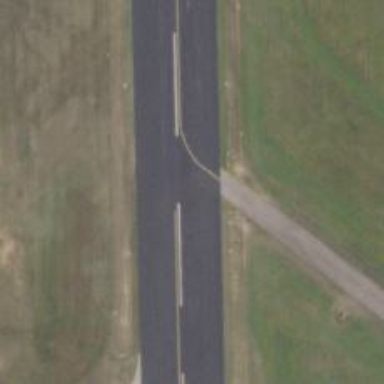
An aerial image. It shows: View of taxiway at the airport.